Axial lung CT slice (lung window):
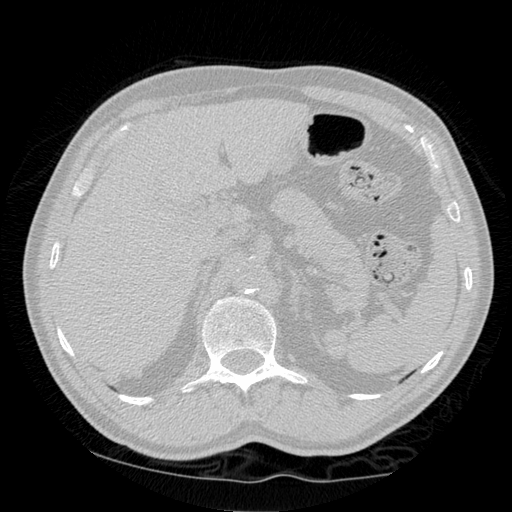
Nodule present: no